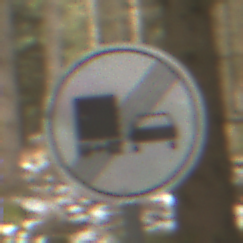
Verkehrszeichen: EndeUeberholverbotKraftfahrzeuge
Umgebung: Outdoor, Nature
Tageszeit: MorningAfternoon
Wetter: Overcast
Licht: Natural
Jahreszeit: Winter
Kontrast: LowContrast